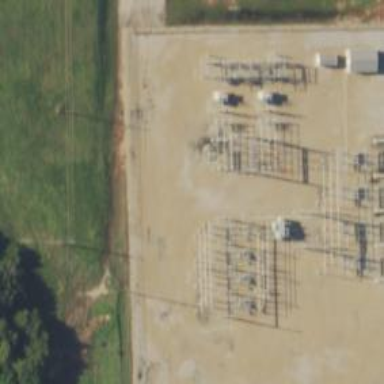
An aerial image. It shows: Distribution level power substation.